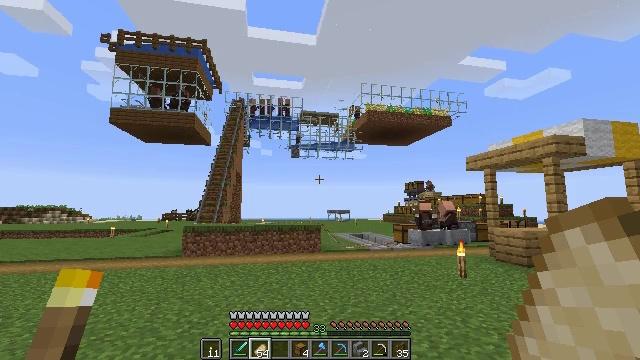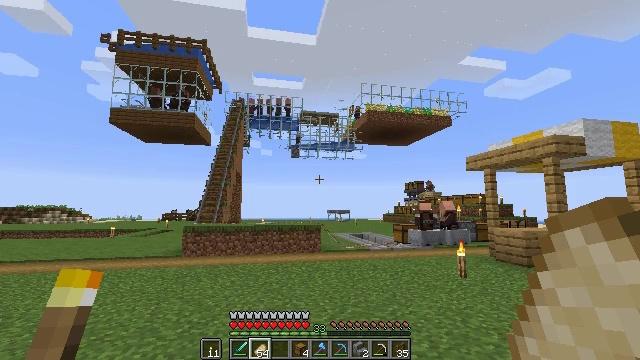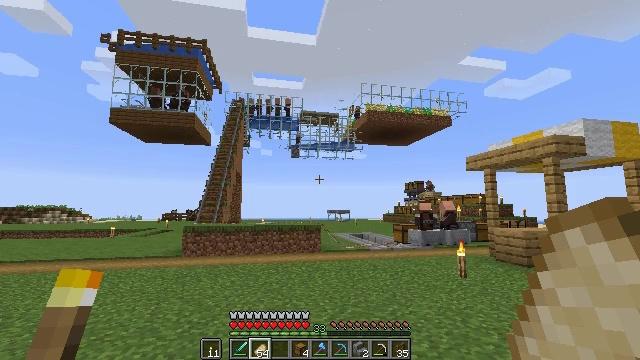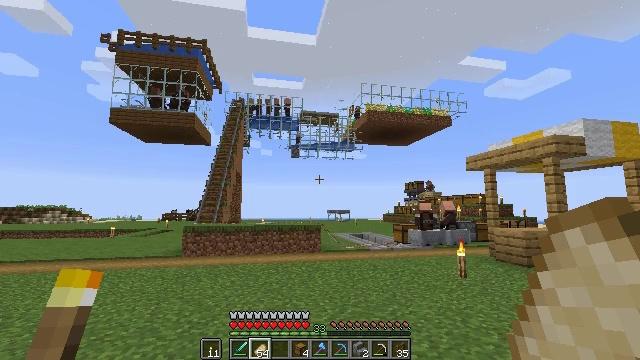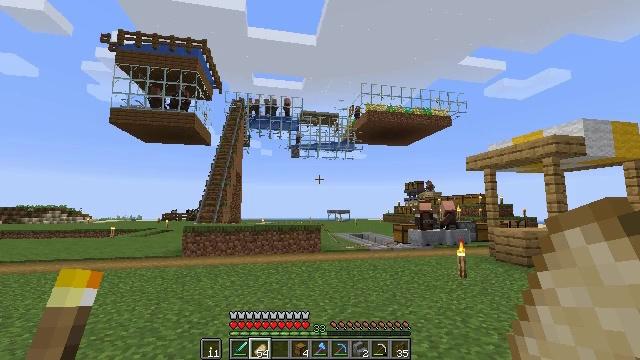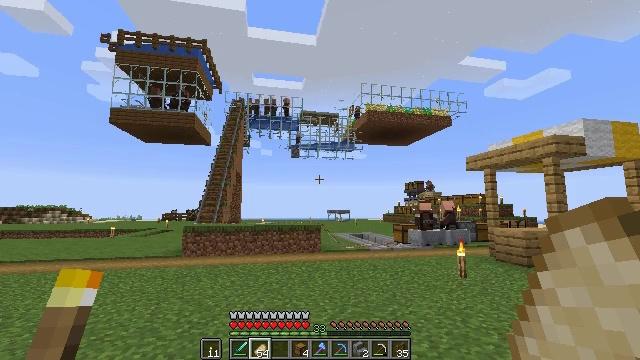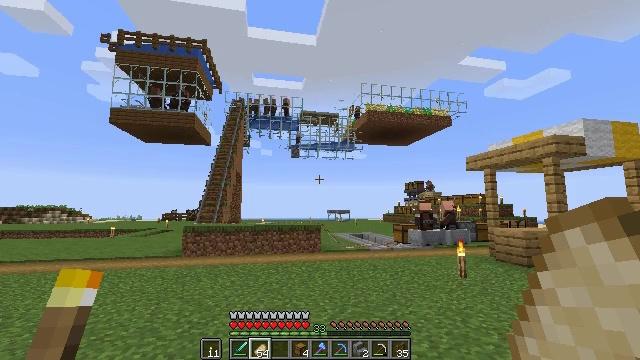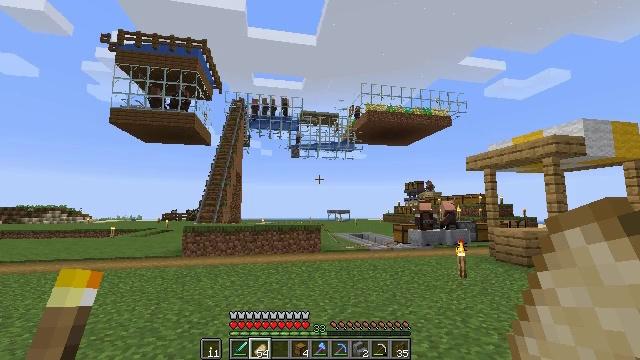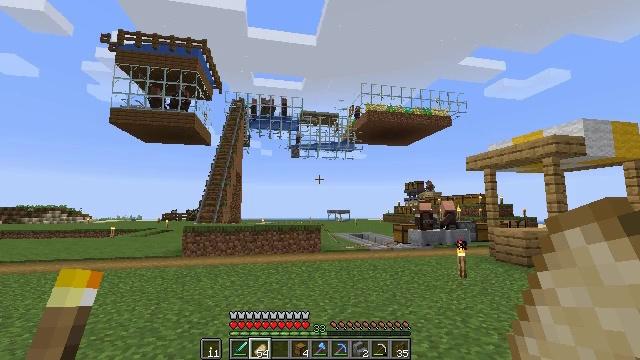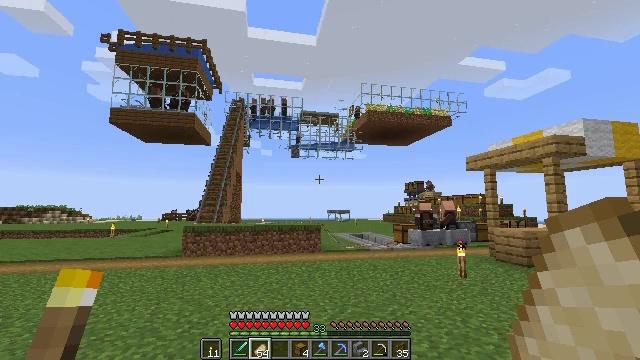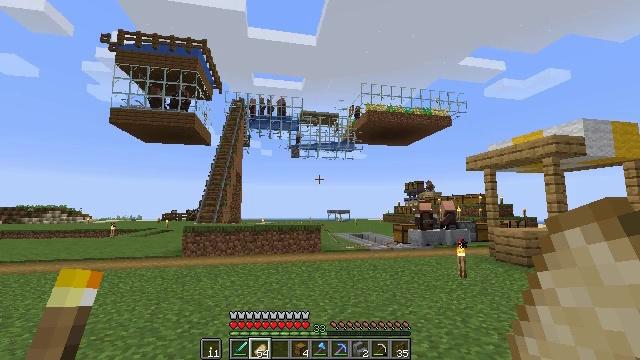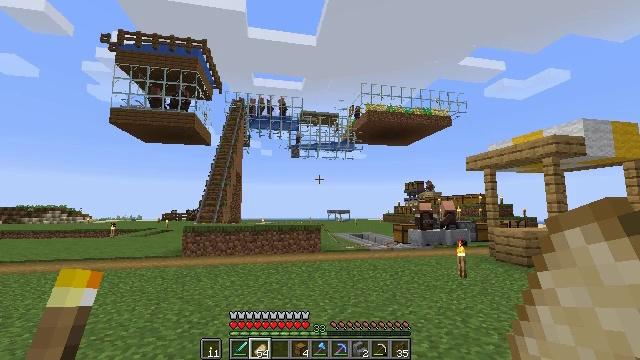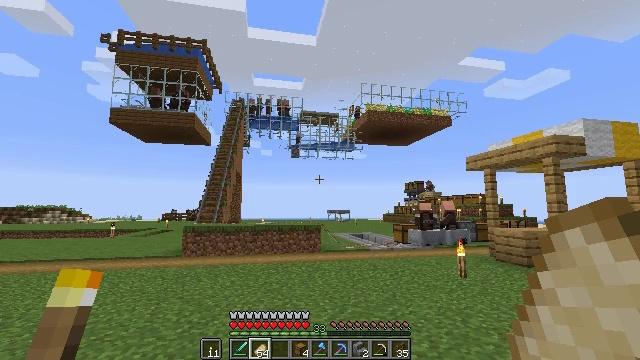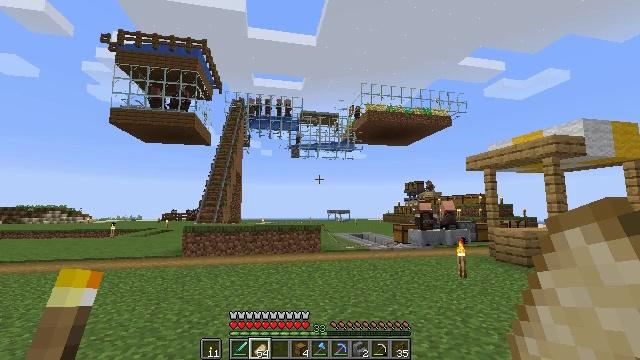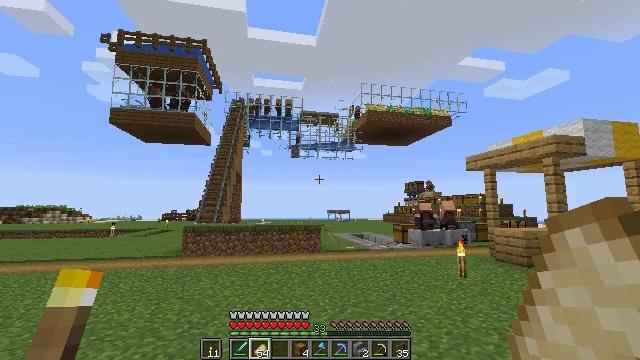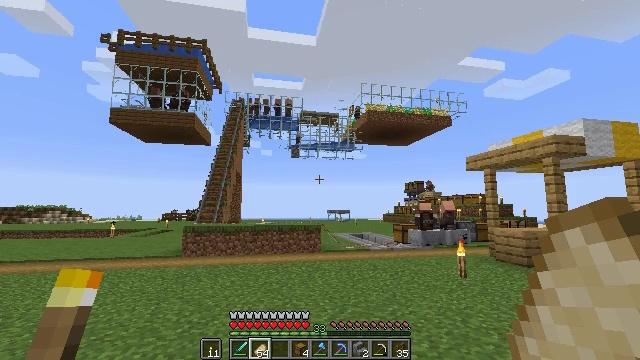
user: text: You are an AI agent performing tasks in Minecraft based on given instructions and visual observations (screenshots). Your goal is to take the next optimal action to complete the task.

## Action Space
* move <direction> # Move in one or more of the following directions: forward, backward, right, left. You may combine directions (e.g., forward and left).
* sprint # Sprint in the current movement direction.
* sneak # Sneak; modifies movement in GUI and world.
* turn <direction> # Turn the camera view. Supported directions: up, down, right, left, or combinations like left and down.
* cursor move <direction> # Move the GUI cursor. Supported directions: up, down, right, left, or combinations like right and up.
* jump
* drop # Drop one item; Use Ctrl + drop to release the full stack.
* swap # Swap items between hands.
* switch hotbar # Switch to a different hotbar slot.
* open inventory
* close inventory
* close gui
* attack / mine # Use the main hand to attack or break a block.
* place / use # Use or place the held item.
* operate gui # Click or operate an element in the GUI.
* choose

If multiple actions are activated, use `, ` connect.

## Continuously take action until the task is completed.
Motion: motion action
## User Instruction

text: Craft stone bricks in a crafting grid.
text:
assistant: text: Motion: use / place
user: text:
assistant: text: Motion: use / place
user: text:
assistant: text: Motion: use / place
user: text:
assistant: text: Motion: use / place
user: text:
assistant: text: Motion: use / place
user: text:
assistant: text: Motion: use / place
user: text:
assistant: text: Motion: use / place
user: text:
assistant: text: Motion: use / place
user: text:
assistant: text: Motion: use / place
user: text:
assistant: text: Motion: use / place
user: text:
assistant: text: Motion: use / place
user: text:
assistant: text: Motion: use / place
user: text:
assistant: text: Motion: use / place
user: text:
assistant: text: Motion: use / place
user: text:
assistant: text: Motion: use / place
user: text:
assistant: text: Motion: use / place
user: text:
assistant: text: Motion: use / place
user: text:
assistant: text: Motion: use / place
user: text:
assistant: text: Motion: use / place
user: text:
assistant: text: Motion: use / place
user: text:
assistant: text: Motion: use / place
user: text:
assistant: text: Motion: use / place
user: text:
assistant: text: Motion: use / place
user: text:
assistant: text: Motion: use / place
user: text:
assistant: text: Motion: use / place
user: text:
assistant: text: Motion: use / place
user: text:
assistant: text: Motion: use / place
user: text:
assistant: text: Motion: use / place
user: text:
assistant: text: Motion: use / place
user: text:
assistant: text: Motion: use / place